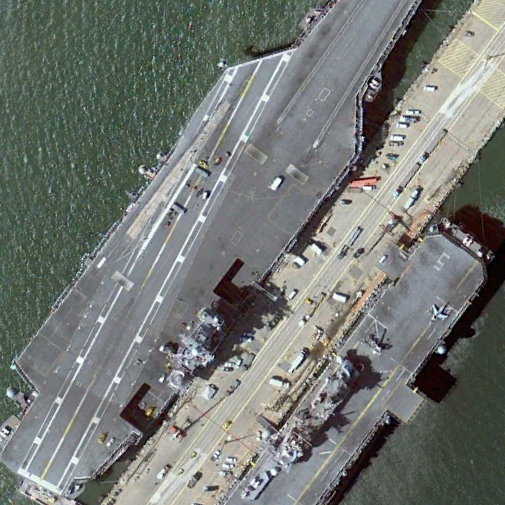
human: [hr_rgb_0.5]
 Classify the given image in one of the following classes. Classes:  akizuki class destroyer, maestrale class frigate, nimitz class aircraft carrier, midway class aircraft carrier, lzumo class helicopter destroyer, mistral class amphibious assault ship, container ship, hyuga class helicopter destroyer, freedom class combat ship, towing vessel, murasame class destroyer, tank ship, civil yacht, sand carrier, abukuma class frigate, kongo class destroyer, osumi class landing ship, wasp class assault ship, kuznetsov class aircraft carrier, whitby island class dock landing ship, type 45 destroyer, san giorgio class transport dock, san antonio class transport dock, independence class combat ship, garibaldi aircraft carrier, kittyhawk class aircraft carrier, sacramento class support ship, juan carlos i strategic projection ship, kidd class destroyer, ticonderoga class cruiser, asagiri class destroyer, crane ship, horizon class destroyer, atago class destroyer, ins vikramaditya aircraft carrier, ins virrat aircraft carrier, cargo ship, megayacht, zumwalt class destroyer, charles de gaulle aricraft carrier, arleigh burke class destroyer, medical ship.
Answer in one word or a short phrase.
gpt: Nimitz class aircraft carrier